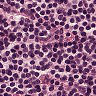
Metastatic tissue present: no